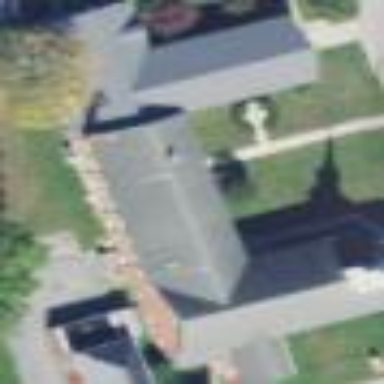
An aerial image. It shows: Building serving as place of worship.